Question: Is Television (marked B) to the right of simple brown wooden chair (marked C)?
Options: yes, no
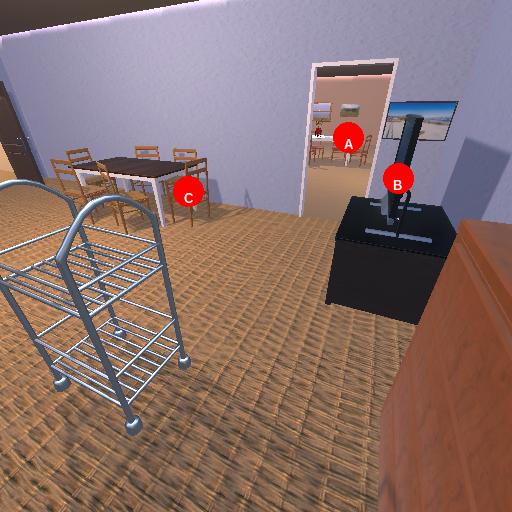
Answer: yes